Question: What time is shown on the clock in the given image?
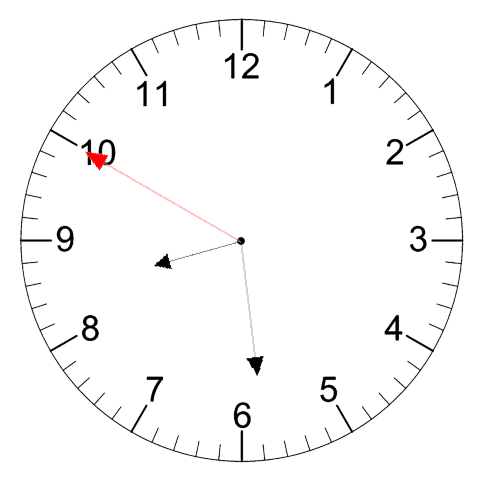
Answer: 08:28:50